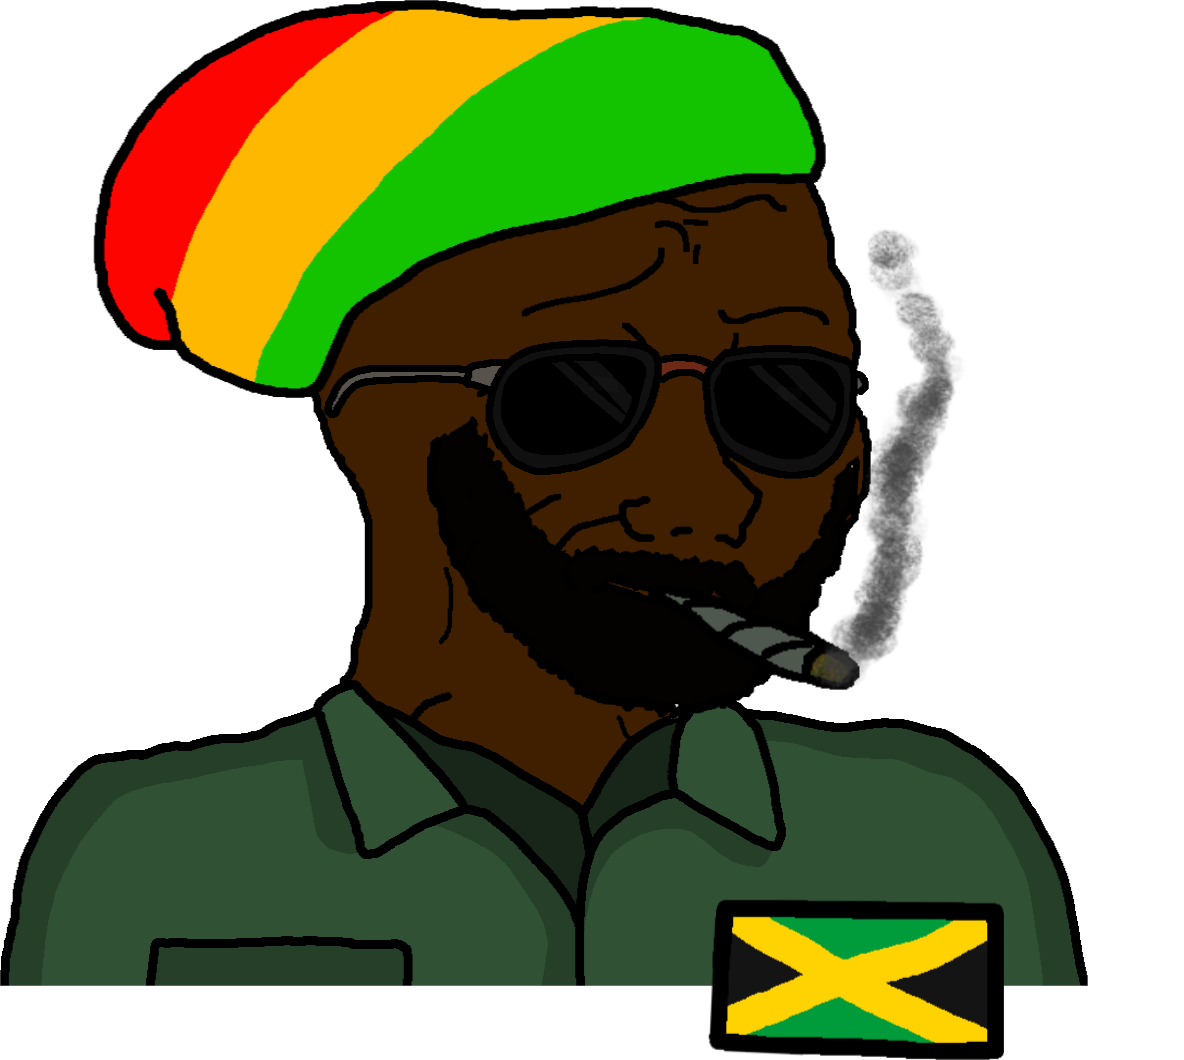
Label: 5_Blackjak